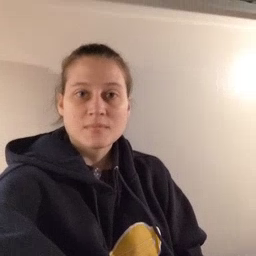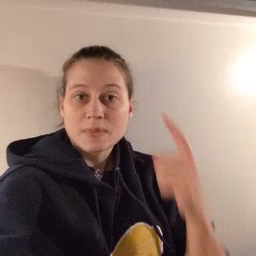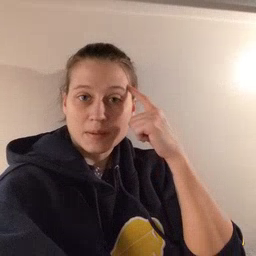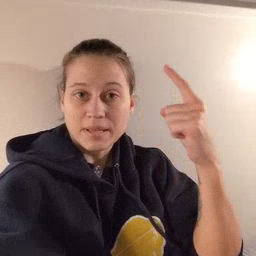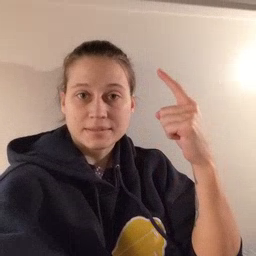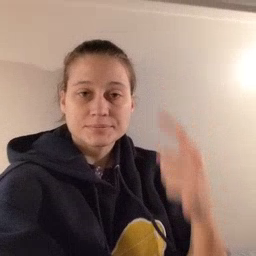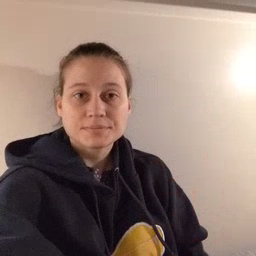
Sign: penny